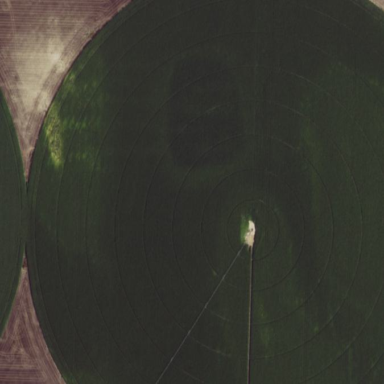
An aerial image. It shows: Farmland with irrigation using center pivot system.